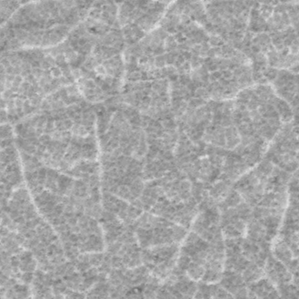
Label: frost